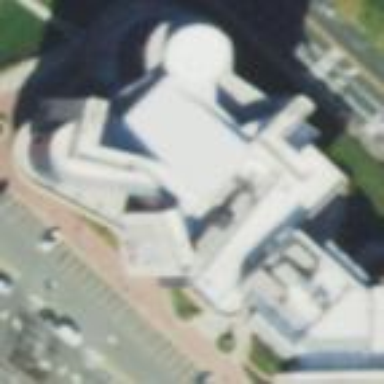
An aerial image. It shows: University building.